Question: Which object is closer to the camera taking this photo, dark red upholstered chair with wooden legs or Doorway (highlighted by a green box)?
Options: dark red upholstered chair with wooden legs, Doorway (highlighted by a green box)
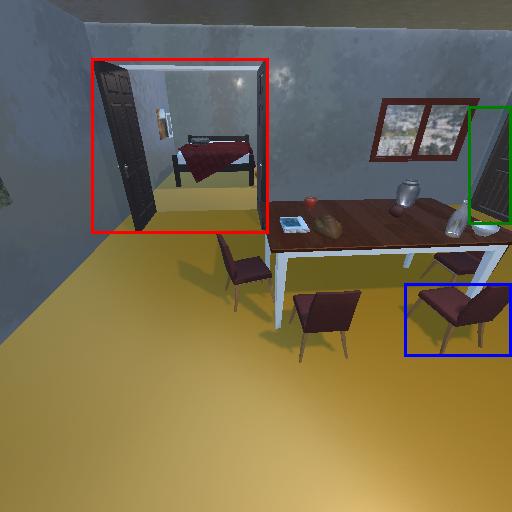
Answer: dark red upholstered chair with wooden legs